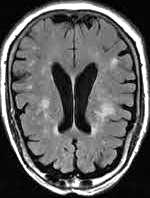
Label: notumor